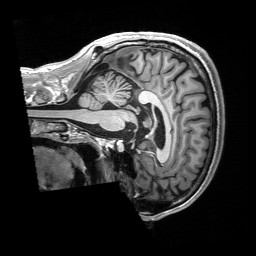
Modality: T1w
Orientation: sagittal
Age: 23
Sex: male
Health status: healthy
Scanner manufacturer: siemens
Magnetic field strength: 3 T
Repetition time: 2.53 s
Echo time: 0.00227 s